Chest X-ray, PA view. Patient: 12 years old, sex F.
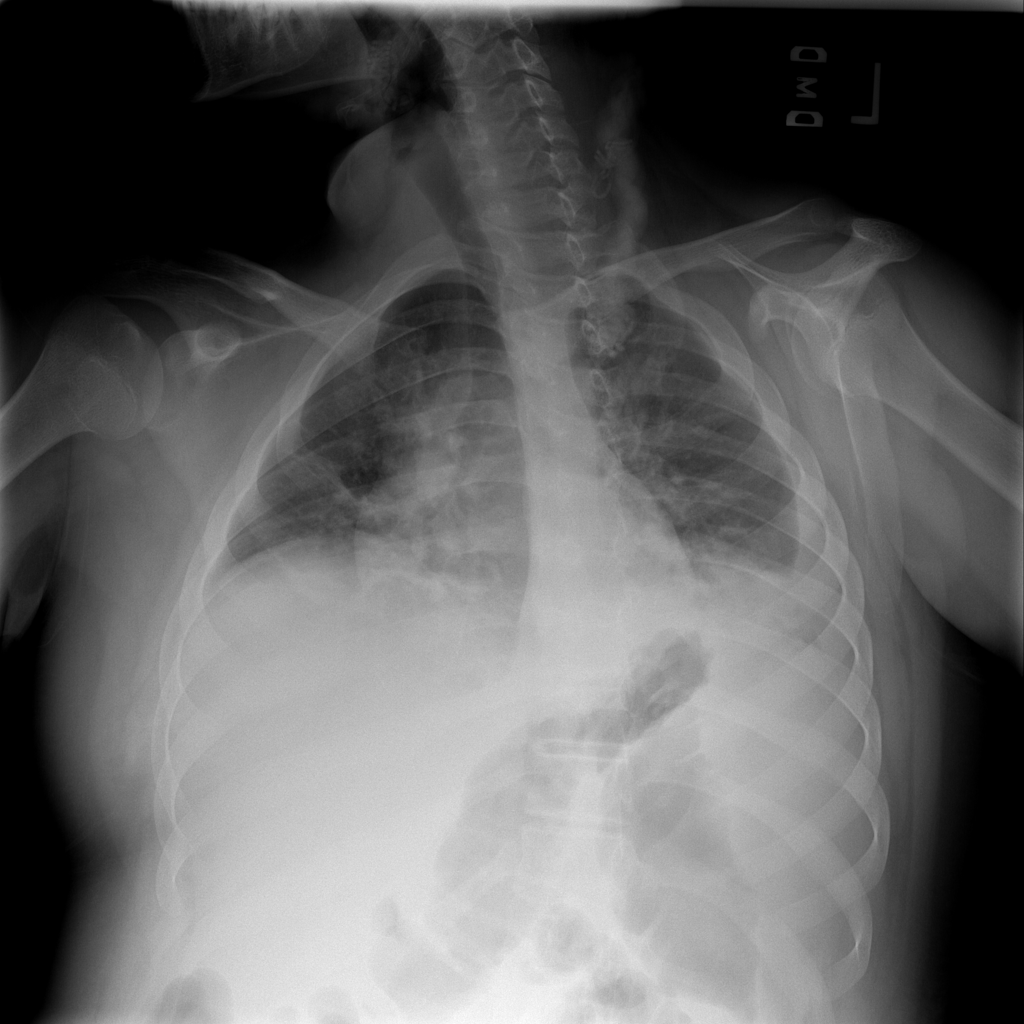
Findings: Atelectasis, Effusion, Infiltration